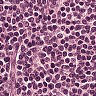
Metastatic tissue present: no